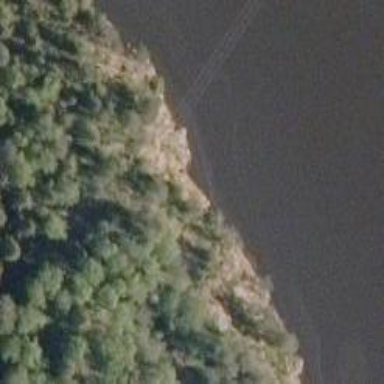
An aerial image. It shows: Cliff in nature.